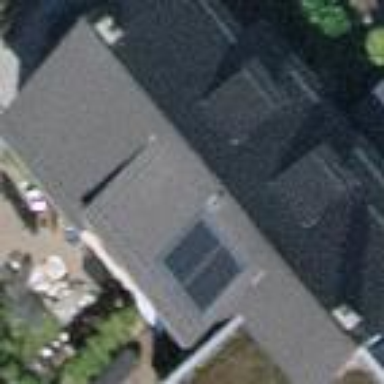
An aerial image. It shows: Building with tile roof.